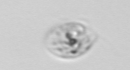
Label: Amoeba